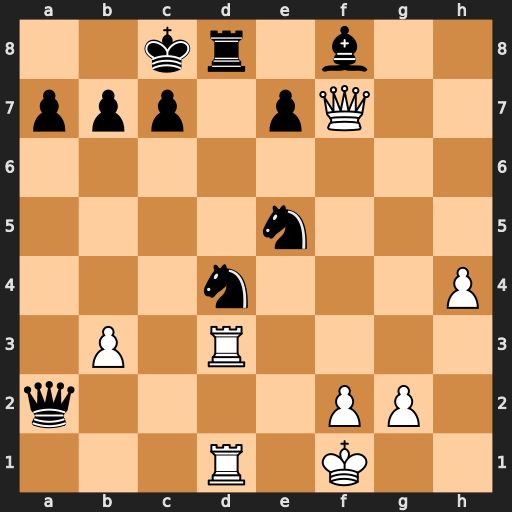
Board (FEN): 2kr1b2/ppp1pQ2/8/4n3/3n3P/1P1R4/q4PP1/3R1K2
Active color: w
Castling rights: -
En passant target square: -
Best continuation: Qf5+ e6 Rxd4